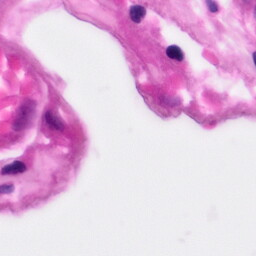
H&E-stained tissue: Pancreatic